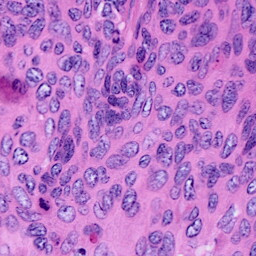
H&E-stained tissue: Cervix